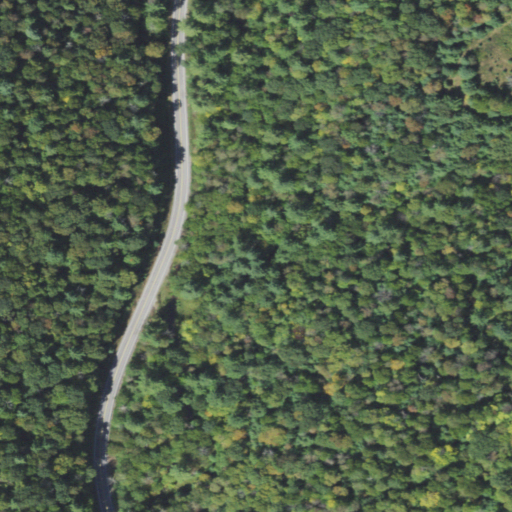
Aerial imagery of valley in Pennsylvania named Thompson Hollow containing mixed forest, deciduous forest, and open development